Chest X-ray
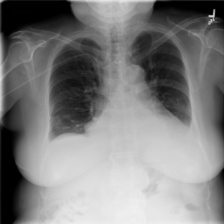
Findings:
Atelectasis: negative
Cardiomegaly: negative
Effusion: positive
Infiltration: negative
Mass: negative
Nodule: negative
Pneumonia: negative
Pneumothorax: negative
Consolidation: positive
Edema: negative
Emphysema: negative
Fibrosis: negative
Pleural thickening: negative
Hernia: negative